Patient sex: M
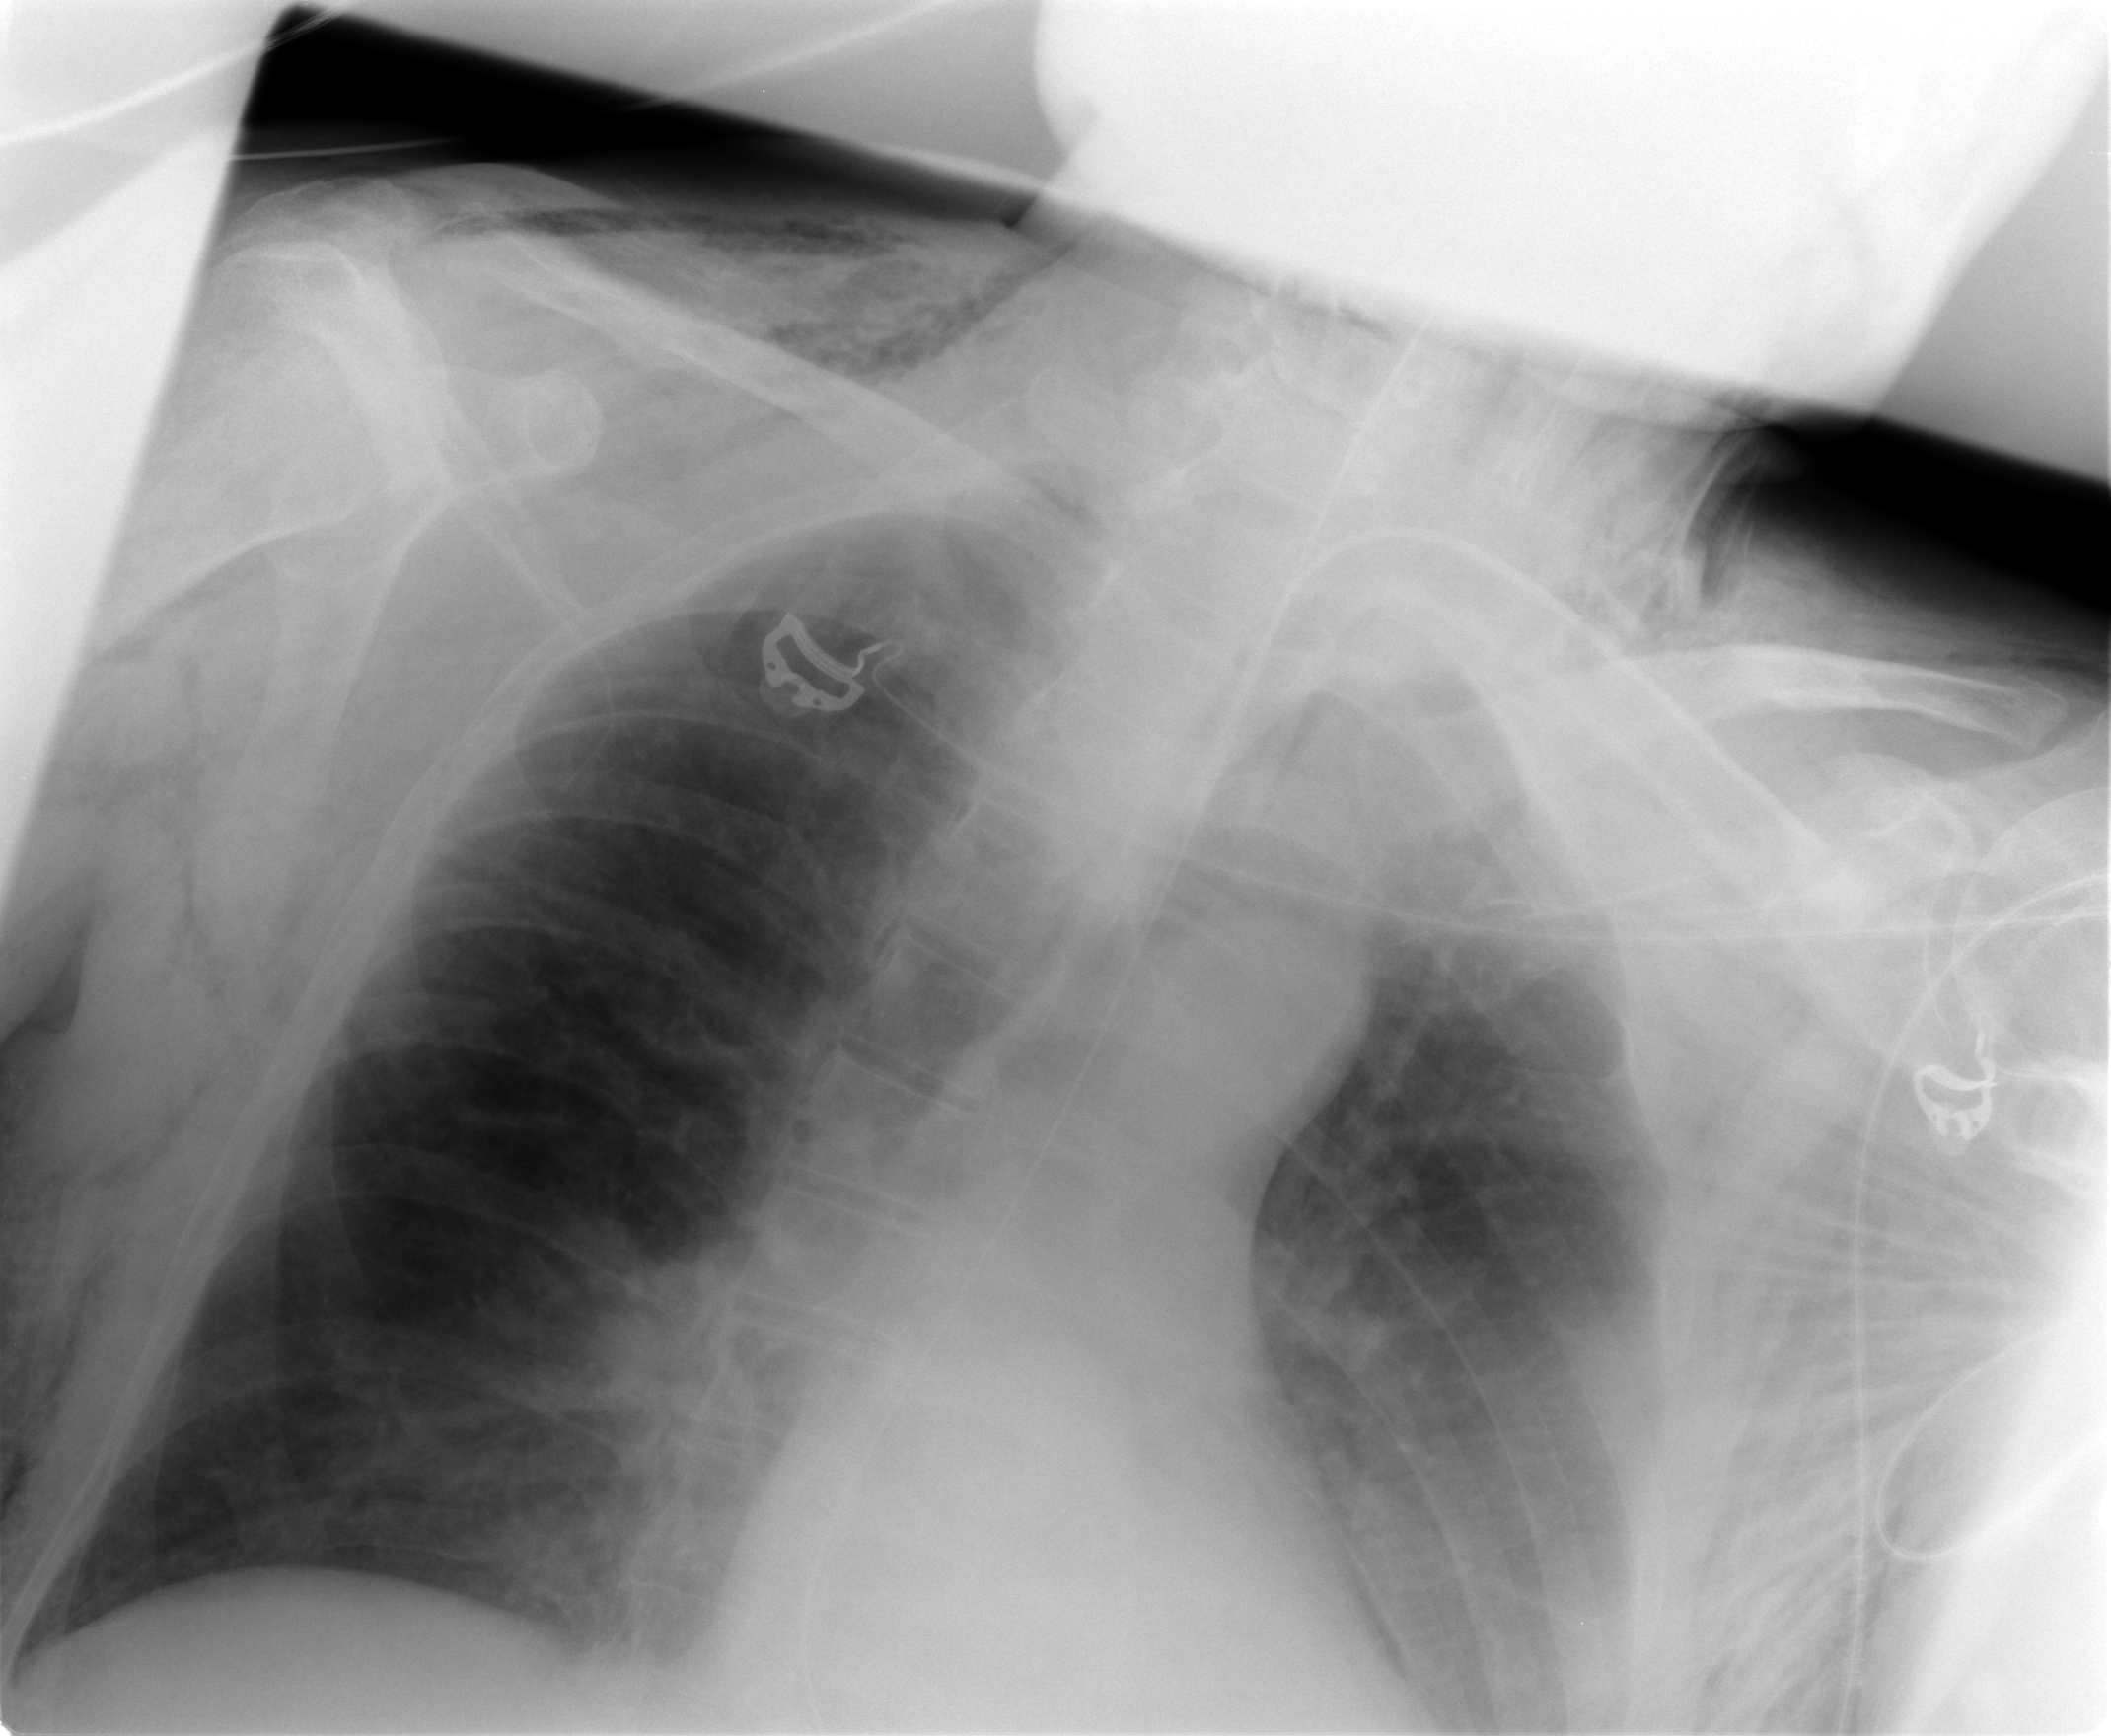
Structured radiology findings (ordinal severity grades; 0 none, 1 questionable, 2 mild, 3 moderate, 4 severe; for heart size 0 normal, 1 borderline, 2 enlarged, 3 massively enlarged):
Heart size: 0
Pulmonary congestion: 2
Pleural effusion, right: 0
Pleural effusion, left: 2
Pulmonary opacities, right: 2
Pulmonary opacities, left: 2
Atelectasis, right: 2
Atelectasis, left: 2